Question: I'm using Django 'django.forms.Form' and 'django.views.generic.edit.FormView' to render a HTML template.
I would to add a default value for some of the fields in my form but it encounters a problem:

Here is my code:
'''
from django.views.generic.base import TemplateView
from django.views.generic.edit import FormView
class SignForm(forms.Form):
greeting_message = forms.CharField(
label='Greeting message',
widget=forms.Textarea,
required=True,
max_length=100,
)
book_name = forms.CharField(
label='Guestbook name',
max_length=10,
required=True,
)
class SignView(FormView):
"""Assign initial value for field 'book_name'."""
form_class = SignForm(
initial={
'book_name': 'aaaa'
}
)
def form_valid(self, form):
...
'''
Can anyone help me?
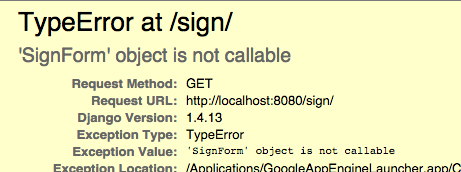
Answer: Like the comment above says, you must assign 'form_class' just to the class. By doing what you have with the parenthesis and arguments, you are instantiating an object, which is why you have an exception.
Instead, to set initial data, define the 'get_initial' function, like so:
'''
def get_initial(self):
initial = super(SignView, self).get_initial()
initial['book_name'] = 'aaaa'
return initial
'''
<URL>.